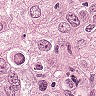
Metastatic tissue present: yes